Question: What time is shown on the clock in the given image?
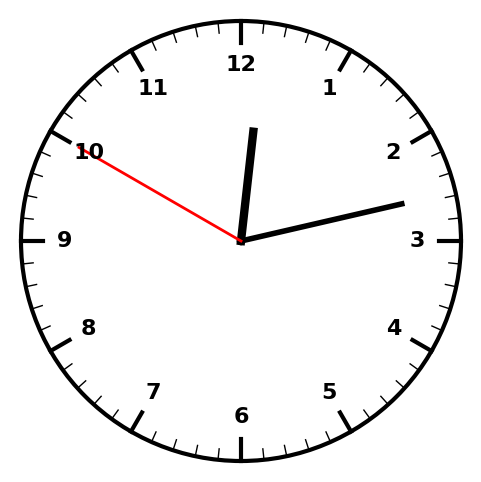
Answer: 12:12:50